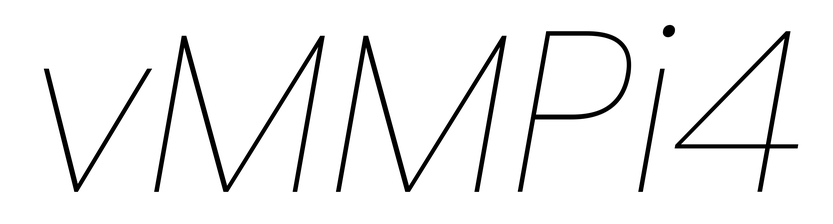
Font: Poppins-ThinItalic